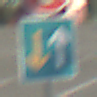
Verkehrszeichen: VorrangVorGegenverkehr
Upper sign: Geschwindigkeit20
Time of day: MorningAfternoon
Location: Outdoor (Suburban)
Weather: PartlyCloudy
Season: NotSpecified
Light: Natural